Question: I am trying to create a calendar control with a precious day and next day button on each side of the textbox.
All items are already in a table. All I really need to do is move the textbox down 1px and everything would be inline.
HTML:
I have tried inline-block, inline, position. I would really like advice.
'''
#scheduleNextDay {
float: left;
background-repeat: no-repeat;
background-position: center;
background-image: url(../../images/iconRight.png);
padding: 4px 9px;
cursor: pointer;
border: solid 1px #adadad;
background-color: #ffffff;
margin-top: 2px;
margin-right: 4px;
border-top-right-radius: 3px;
border-bottom-right-radius: 3px;
border-left: none;
display: inline-block;
}
#scheduleNextDay:hover {
border: solid 1px #787878;
background-color: #ececec;
border-left: none;
}
#schedulePrevDay {
float: left;
background-repeat: no-repeat;
background-position: center;
background-image: url(../../images/iconLeft.png);
padding: 4px 9px;
cursor: pointer;
border: solid 1px #adadad;
background-color: #ffffff;
margin-top: 2px;
margin-left: 2px;
border-top-left-radius: 3px;
border-bottom-left-radius: 3px;
border-right: none;
display: inline-block;
}
#txtDate {
float: left;
border-top: solid 1px #adadad;
border-bottom: solid 1px #adadad;
border-left: none;
border-right: none;
display: inline-block;
vertical-align: super;
}
#table {
display: inline-block;
}
#schedulePrevDay:hover {
border: solid 1px #787878;
background-color: #ececec;
}
'''
'''
<div style="float: left; padding-left: 0px;">
<table id="table" : cellpadding="0" cellspacing="0" border="0">
<tr align="center" valign="middle">
<td style="padding-left: 0px; padding-right: 0px;" valign="middle">
<div id="schedulePrevDay" title="Previous Day" class="borderRad_3Left">&nbsp;</div>
</td>
<td style="padding-left: 0px; padding-right: 0px;" valign="middle">
<asp:TextBox ID="txtDate" runat="server" CssClass="compactDate" MaxLength="10" Width="65px"></asp:TextBox>
</td>
<td style="padding-left: 0px; padding-right: 0px;" valign="middle">
<div id="scheduleNextDay" title="Next Day" class="borderRad_3Right">&nbsp;</div>
</td>
'''
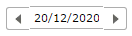
Answer: Have you tried just adding a margin-top:1px; on the textbox, or padding-top:1px; on the table cell?